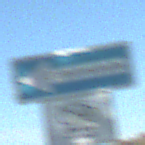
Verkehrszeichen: EinbahnstrasseLinksweisend
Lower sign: RichtungsangabeDurchPfeile9
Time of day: MorningAfternoon
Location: Outdoor (Nature)
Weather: Clear
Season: Autumn
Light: Natural